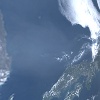
Label: water